Here is the wavelet time-frequency representation (scalogram) of a rolling-element bearing's vibration measurement. Diagnose the bearing from this image, choosing from: normal, inner_race, outer_race, ball.
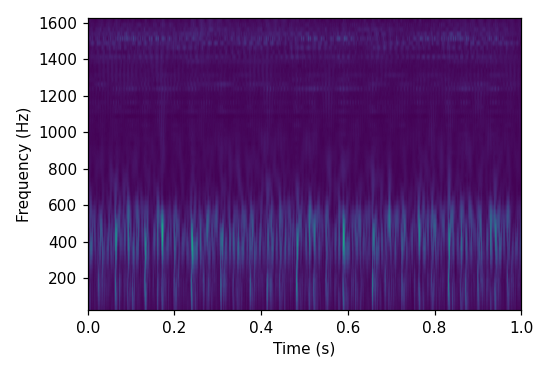
Answer: outer_race